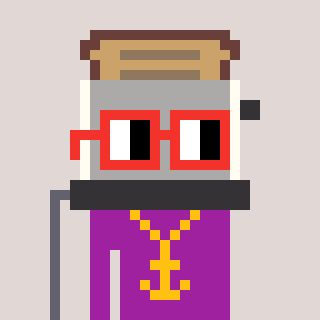
a pixel art character with square red glasses, a toaster-shaped head and a magenta-colored body on a warm background